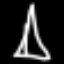
Label: The Eiffel Tower